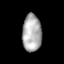
Tissue: lung
Cell type: Endothelial cells
Senescence score: 0.549
Nuclear area (px): 702
Mean DAPI intensity: 172.266